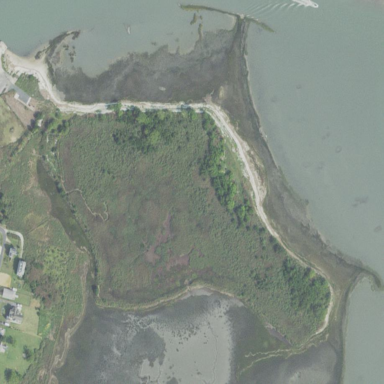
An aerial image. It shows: Saltmarsh wetland with tidal influence.